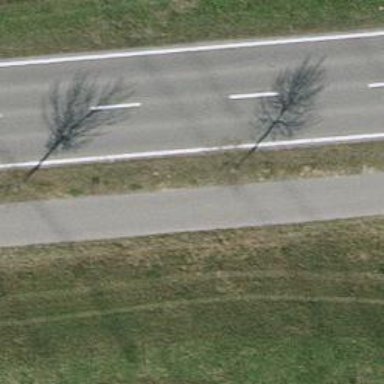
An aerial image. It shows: Urban tree adds touch of nature to the surroundings.